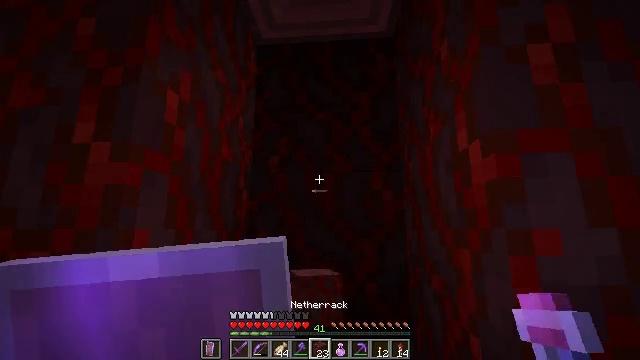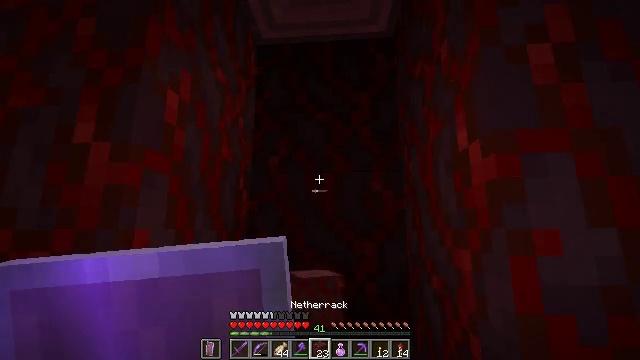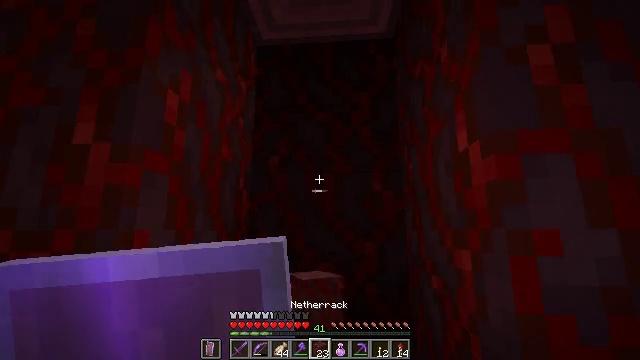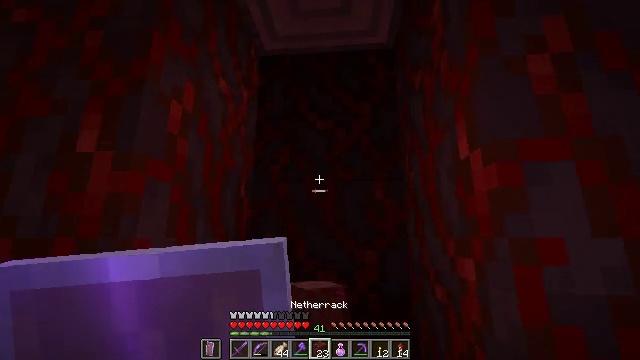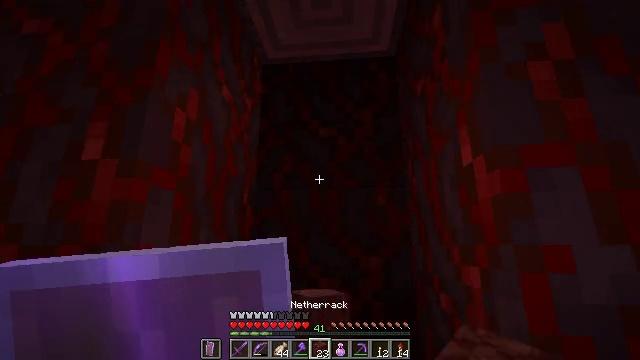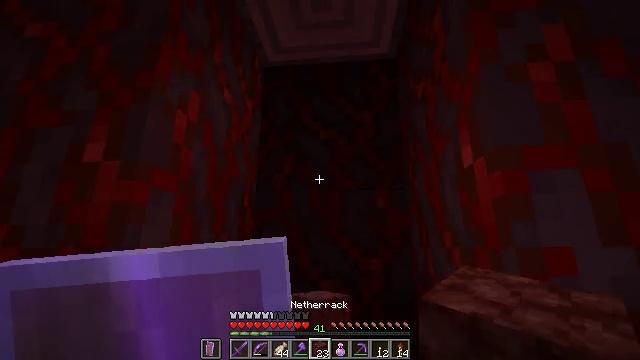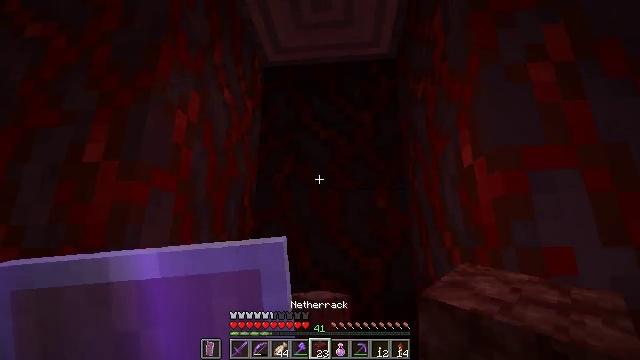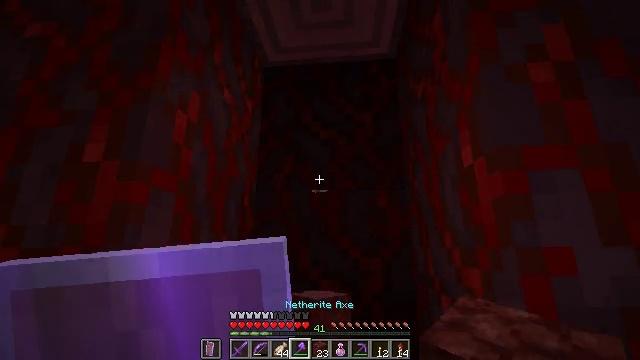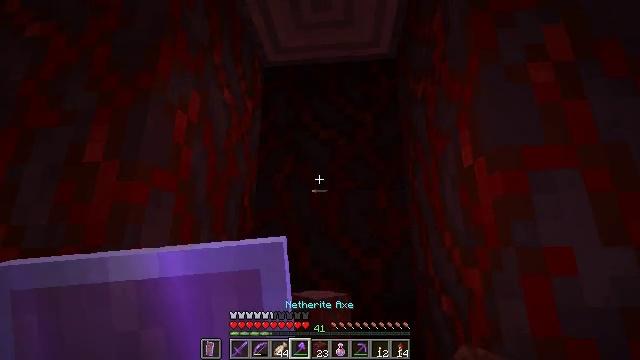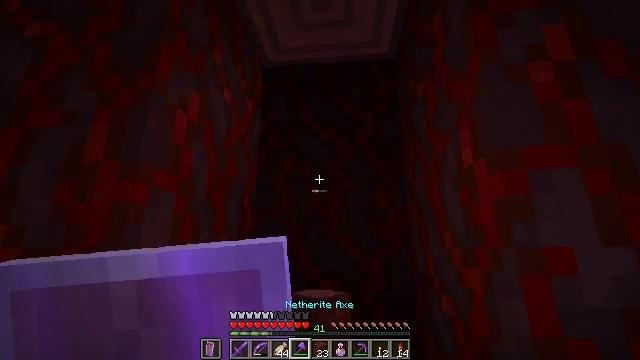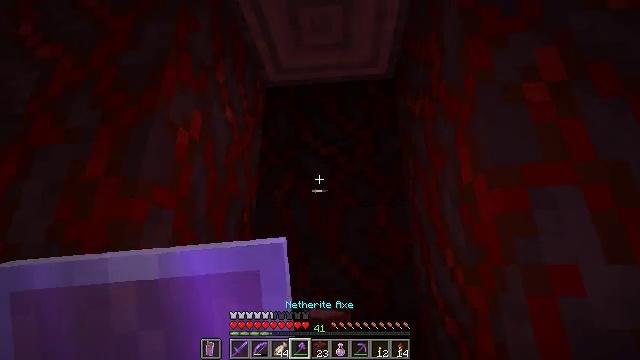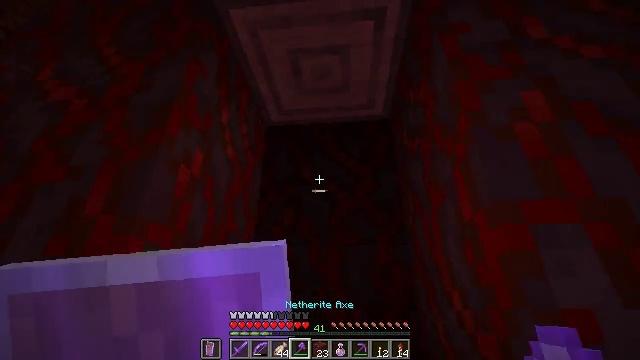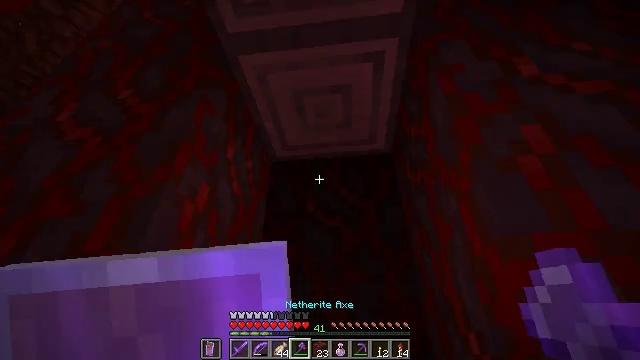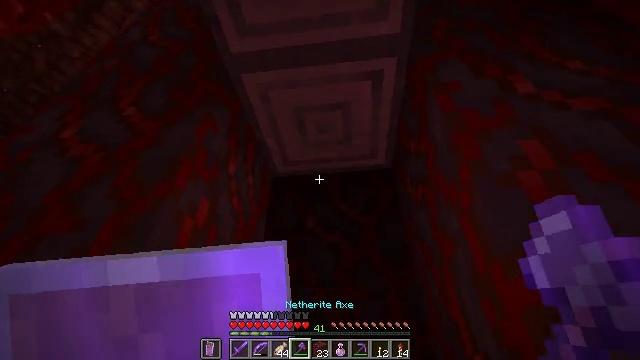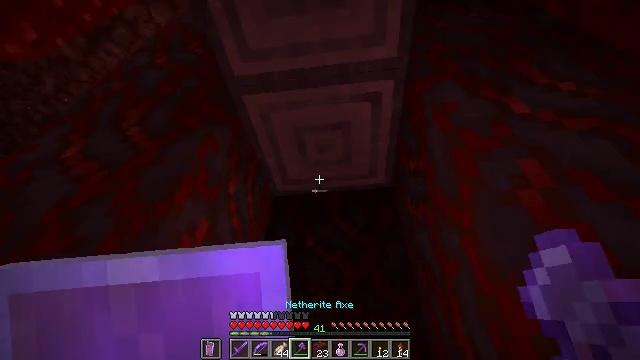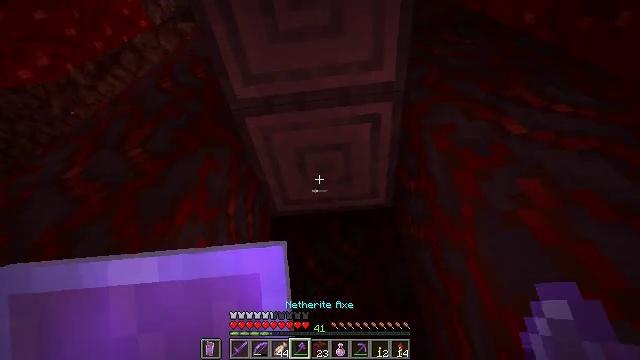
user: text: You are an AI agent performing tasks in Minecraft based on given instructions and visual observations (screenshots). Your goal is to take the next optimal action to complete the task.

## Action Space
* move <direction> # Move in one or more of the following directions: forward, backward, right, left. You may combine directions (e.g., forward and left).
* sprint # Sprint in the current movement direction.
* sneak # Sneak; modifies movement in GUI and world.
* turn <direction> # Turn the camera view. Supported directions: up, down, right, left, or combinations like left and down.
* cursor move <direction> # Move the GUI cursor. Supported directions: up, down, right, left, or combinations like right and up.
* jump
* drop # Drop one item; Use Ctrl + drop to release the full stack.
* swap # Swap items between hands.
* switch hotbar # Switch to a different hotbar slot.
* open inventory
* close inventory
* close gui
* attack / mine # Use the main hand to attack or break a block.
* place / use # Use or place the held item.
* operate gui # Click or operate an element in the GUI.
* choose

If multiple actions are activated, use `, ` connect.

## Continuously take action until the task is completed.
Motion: motion action
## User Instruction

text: Harvest crimson stem blocks.
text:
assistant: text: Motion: no_op
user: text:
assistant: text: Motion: no_op
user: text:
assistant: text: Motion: turn up
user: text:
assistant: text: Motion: turn up
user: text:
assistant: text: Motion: no_op
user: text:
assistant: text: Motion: no_op
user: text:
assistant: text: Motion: no_op
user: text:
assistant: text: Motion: no_op
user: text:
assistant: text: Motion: no_op
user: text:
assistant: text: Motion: turn up
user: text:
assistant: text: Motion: turn up
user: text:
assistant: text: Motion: turn left and up
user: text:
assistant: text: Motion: turn up
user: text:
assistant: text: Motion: turn up
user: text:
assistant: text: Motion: turn up
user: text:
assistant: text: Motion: turn up
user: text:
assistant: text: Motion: turn up
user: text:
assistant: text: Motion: turn up, attack / mine
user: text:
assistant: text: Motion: turn up, attack / mine
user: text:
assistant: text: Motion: turn up, attack / mine
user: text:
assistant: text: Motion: turn up, attack / mine
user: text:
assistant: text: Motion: attack / mine
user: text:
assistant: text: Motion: attack / mine
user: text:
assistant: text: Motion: attack / mine
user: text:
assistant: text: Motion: turn up, attack / mine
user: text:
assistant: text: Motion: turn up, attack / mine
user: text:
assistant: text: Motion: turn up, attack / mine
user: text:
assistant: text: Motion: attack / mine
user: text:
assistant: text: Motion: attack / mine
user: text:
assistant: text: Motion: attack / mine